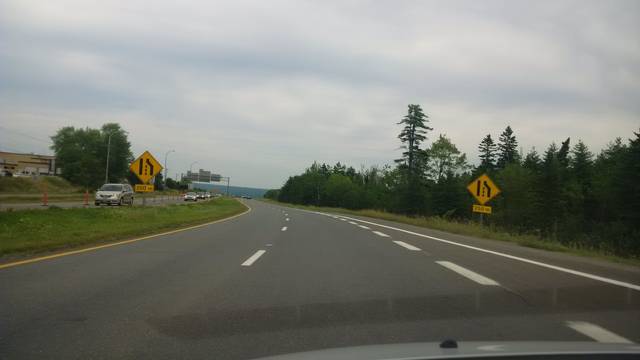
Region: Canada
Coordinates: 45.936, -66.65